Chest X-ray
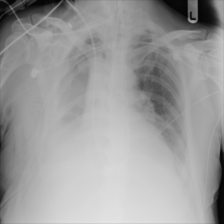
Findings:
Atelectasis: negative
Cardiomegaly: negative
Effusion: negative
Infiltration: negative
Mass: negative
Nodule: negative
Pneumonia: negative
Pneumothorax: negative
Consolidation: negative
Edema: negative
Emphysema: negative
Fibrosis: negative
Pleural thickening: negative
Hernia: negative